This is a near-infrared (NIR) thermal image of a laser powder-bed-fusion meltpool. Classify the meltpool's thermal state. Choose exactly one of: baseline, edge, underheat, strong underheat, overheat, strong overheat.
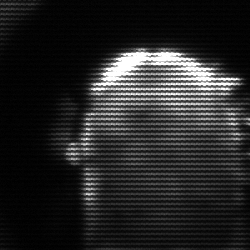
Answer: baseline